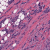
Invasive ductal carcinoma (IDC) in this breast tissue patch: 0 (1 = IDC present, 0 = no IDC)